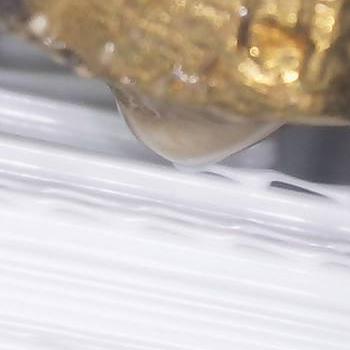
Flow rate: 35%